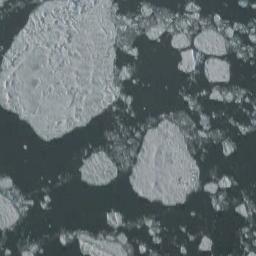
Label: sea_ice